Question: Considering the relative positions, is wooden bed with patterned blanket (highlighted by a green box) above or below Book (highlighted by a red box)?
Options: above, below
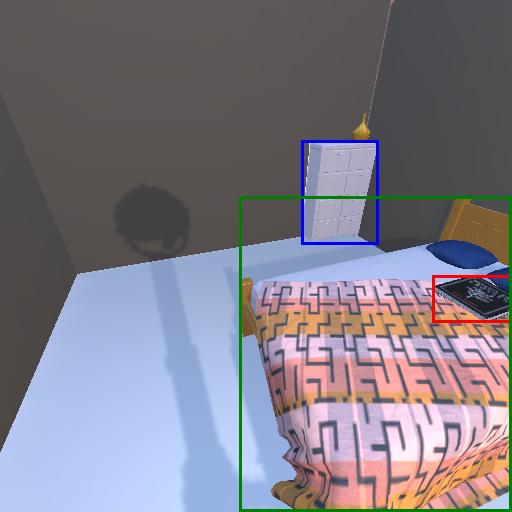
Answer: above